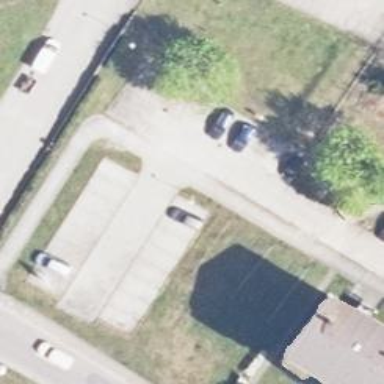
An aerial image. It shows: Parking aisle with surface made of concrete plates.